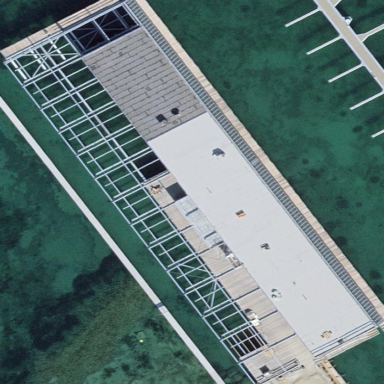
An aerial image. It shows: Man-made pier.